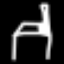
Label: bed